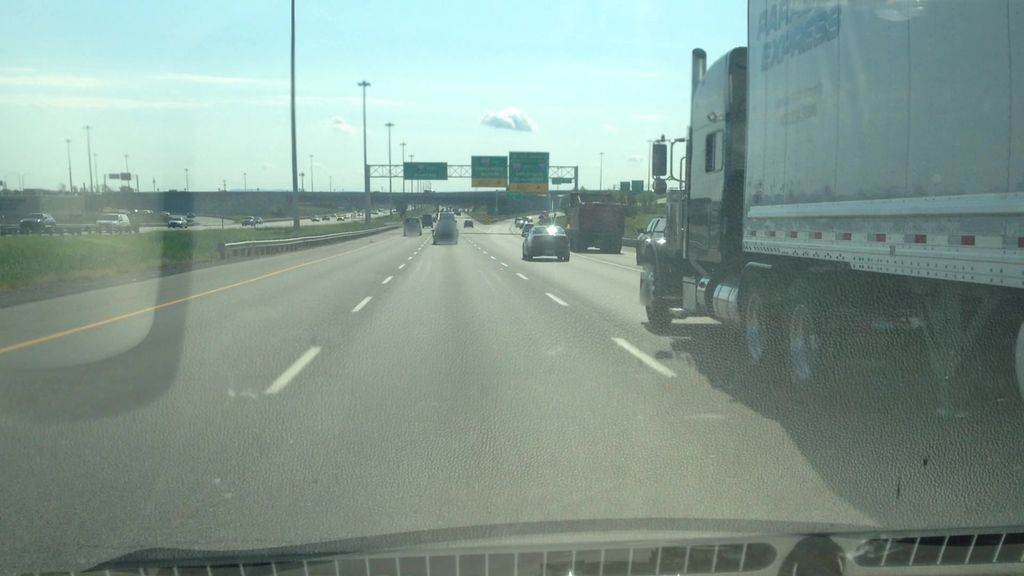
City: montreal